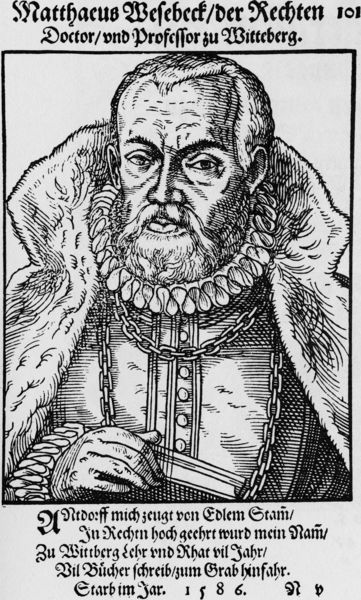
Titel: Bildnis des Mathäus Wesenbeck
Künstler: Tobias Stimmer
Institution: (Seriendruck)
Schlagwörter: hand, mann, umhang, weiß, finger, grau, haar, mund, nase, ohr, schmuck, schwarz, stirn, zeichnung, blick, alt, bart, augen, bibel, böse, falten, gesicht, kragen, pelz, rahmen, tod, bild, bildnis, halskrause, herr, portrait, porträt, gewand, haare, mantel, blatt, augenbrauen, frontal, knopf, lippen, ohren, renaissance, fell, holzschnitt, schrift, kette, grafik, graphik, rand, ernst, deutsch, rüsche, knöpfe, name, eisen, buch, druck, radierung, stich, portait, schwarzweiß, text, ketten, plakat, manschette, krause, portät, grab, mittelalter, wams, plissee, edelmann, kupferstich, fraktur, flugblatt, beschreibung, doktor, würdevoll, professor, rat, haös, matthäus, wittenberg, doctor, faktur, witteberg, ratsherr, nachruf, mattheus, 1586, 1686, #graphik, der rechten, wesebeck, dokter, käuseln